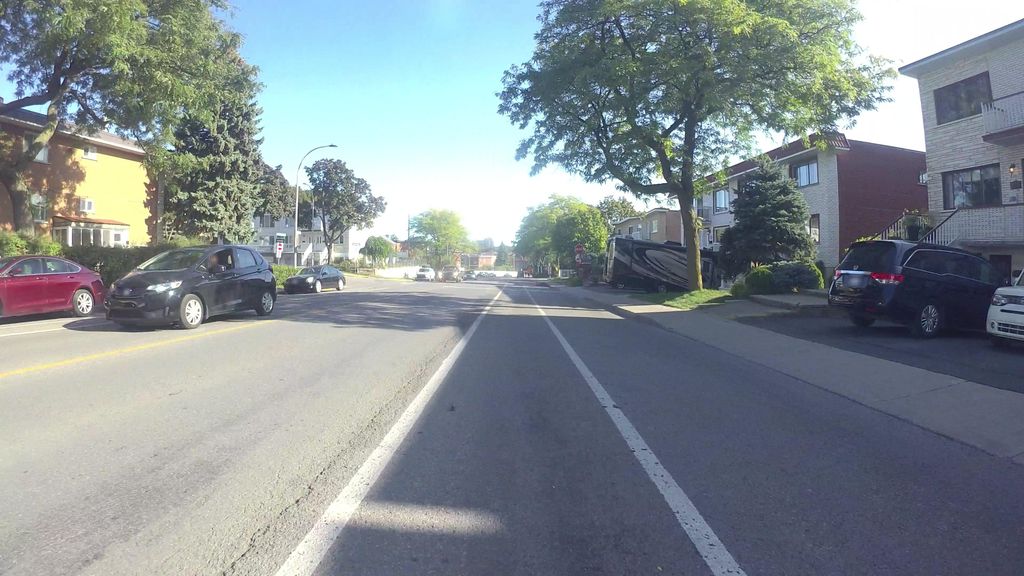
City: montreal